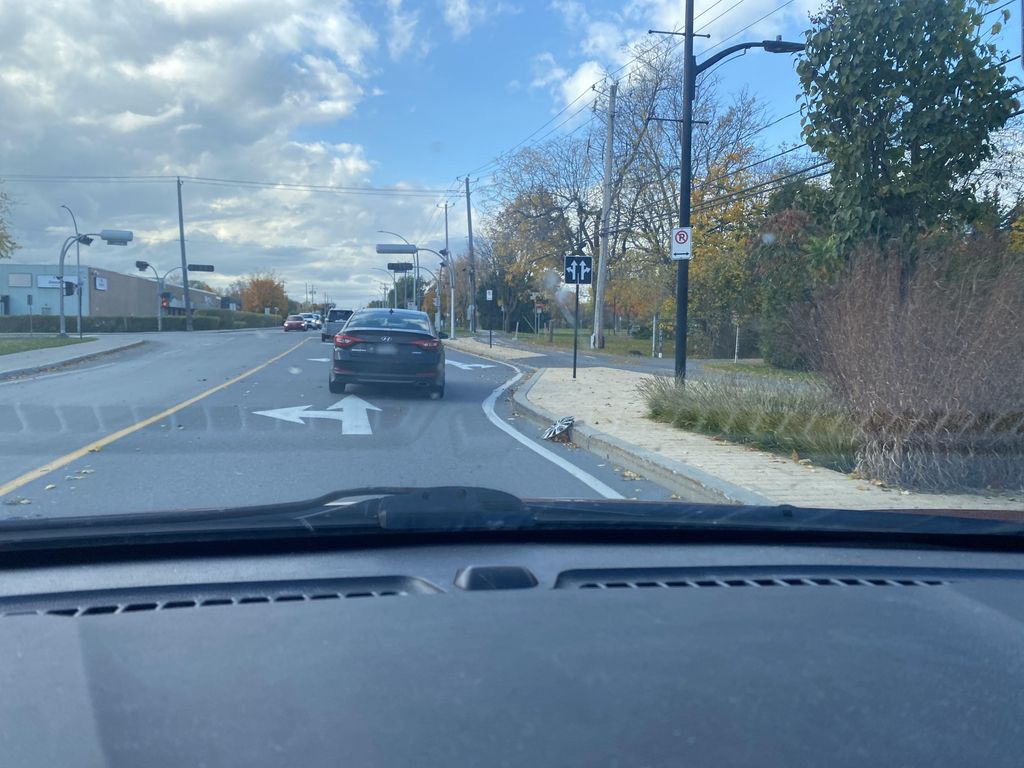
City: montreal